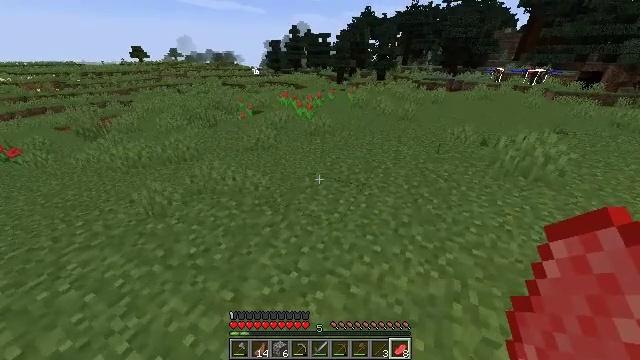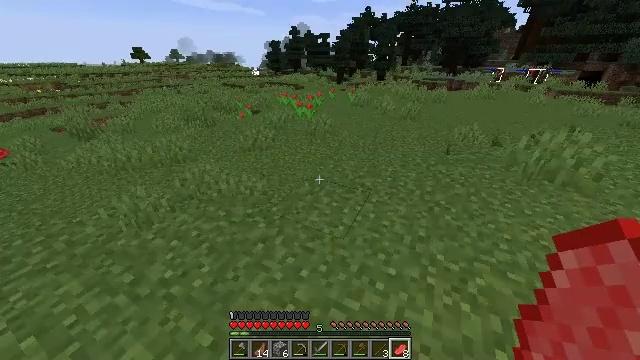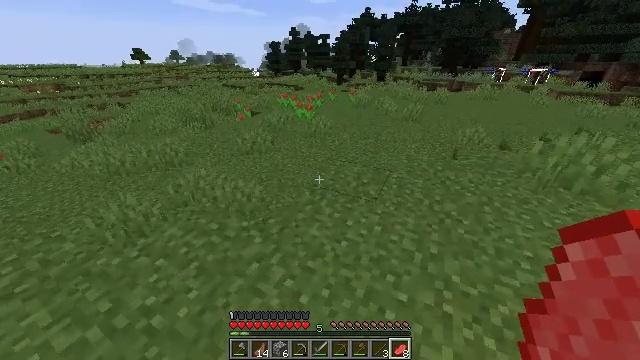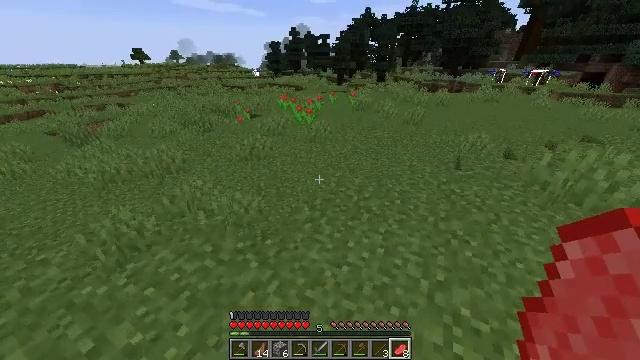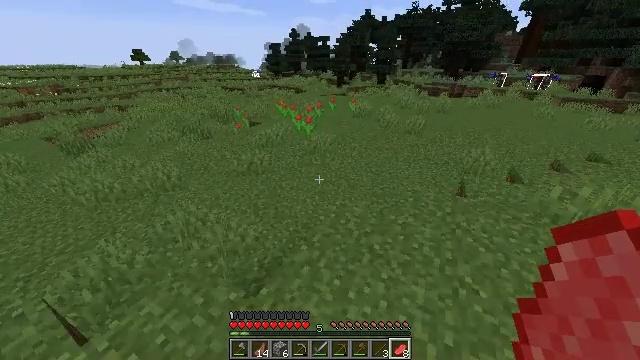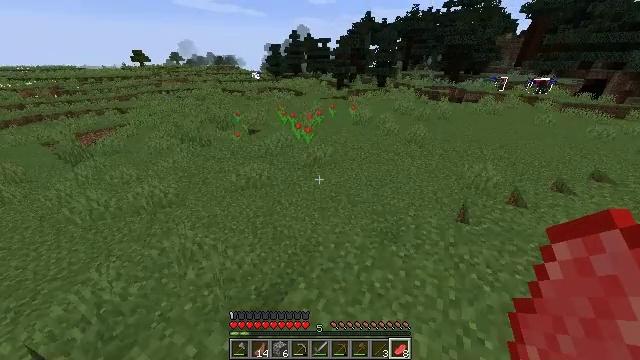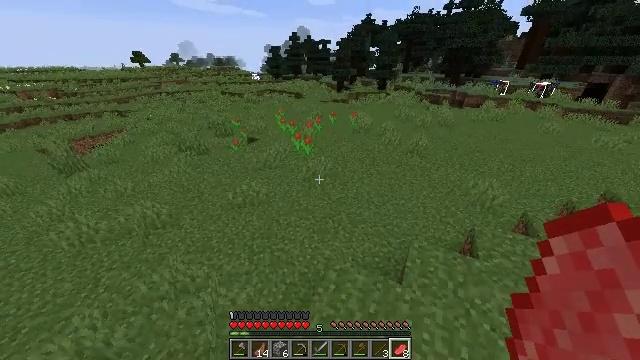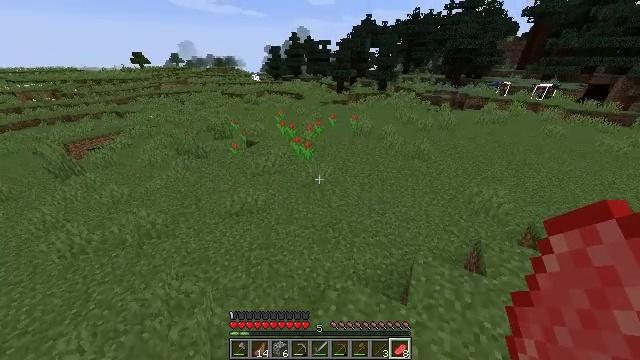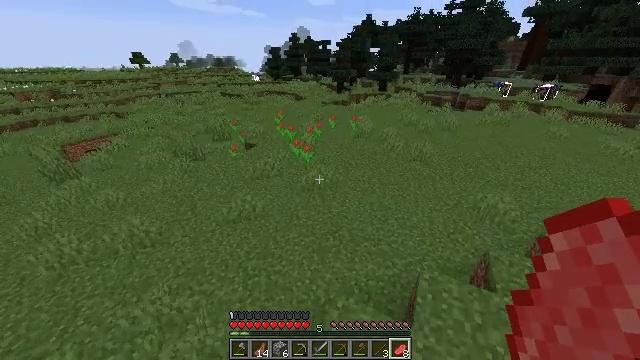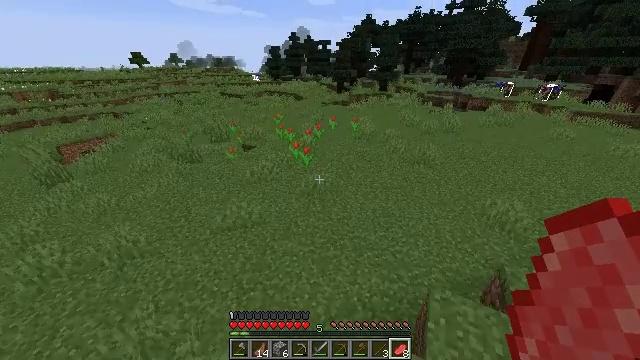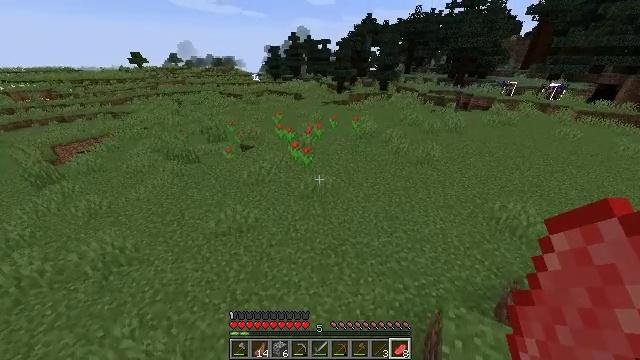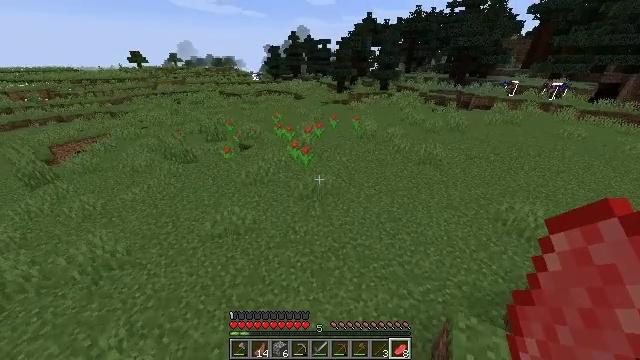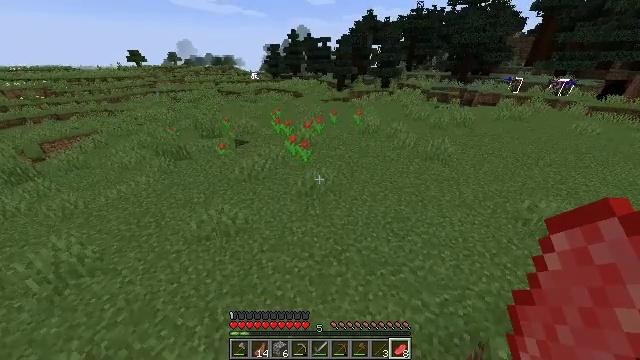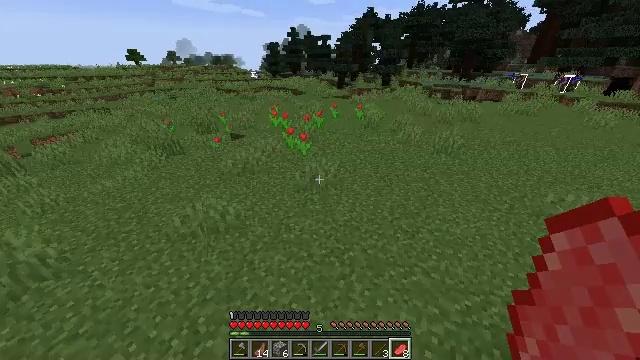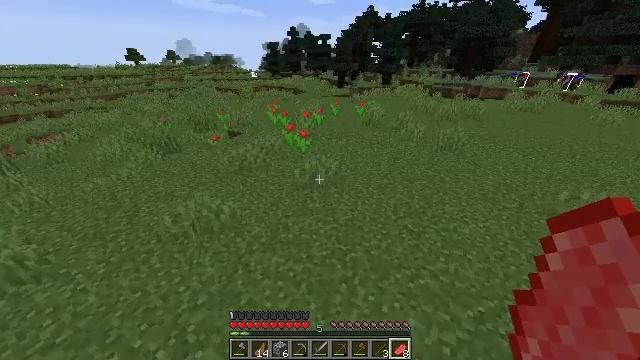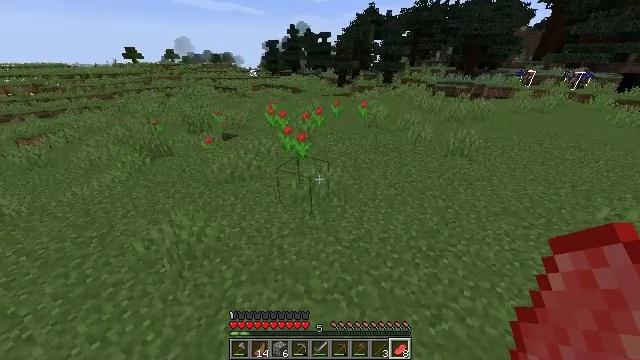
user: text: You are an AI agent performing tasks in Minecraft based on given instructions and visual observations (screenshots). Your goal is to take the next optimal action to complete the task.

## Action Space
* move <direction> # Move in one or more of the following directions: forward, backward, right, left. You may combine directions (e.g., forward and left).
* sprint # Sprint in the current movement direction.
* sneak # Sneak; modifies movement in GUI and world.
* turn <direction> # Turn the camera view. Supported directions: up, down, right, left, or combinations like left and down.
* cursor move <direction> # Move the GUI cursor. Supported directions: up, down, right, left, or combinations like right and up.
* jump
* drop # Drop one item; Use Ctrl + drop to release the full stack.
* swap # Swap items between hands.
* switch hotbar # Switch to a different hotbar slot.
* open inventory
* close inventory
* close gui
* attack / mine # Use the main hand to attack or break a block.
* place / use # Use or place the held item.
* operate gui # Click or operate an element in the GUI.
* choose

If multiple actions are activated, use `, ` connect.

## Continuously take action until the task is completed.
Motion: motion action
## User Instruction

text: Pick the red tulip from the ground.
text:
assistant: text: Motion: move forward, sprint
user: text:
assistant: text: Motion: move forward, sprint
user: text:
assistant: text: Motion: move forward, sprint, jump
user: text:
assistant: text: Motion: move forward, sprint, jump
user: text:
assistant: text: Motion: move forward, sprint, jump
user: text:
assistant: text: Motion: move forward, sprint
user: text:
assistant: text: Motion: move forward, sprint
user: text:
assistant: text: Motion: move forward, sprint
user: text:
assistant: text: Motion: move forward, sprint
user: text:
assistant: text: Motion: move forward, sprint
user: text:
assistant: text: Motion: move forward, sprint
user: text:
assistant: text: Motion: move forward, sprint
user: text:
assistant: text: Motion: move forward, sprint
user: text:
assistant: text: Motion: move forward, sprint
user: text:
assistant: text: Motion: move forward, sprint
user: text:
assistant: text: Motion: move forward, sprint
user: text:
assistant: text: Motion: move forward, sprint
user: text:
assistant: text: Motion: move forward, sprint
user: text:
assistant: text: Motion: move forward, sprint
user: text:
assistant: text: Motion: move forward, sprint
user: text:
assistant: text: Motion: move forward, sprint
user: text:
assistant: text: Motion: move forward, sprint
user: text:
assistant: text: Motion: move forward, sprint, turn left
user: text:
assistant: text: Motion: move forward, sprint, turn left
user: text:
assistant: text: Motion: move forward, sprint
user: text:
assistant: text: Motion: move forward, sprint
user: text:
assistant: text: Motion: move forward, sprint
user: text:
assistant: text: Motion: move forward, sprint
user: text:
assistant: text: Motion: move forward, sprint, turn left and down
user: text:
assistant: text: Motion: move forward